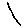
Label: line